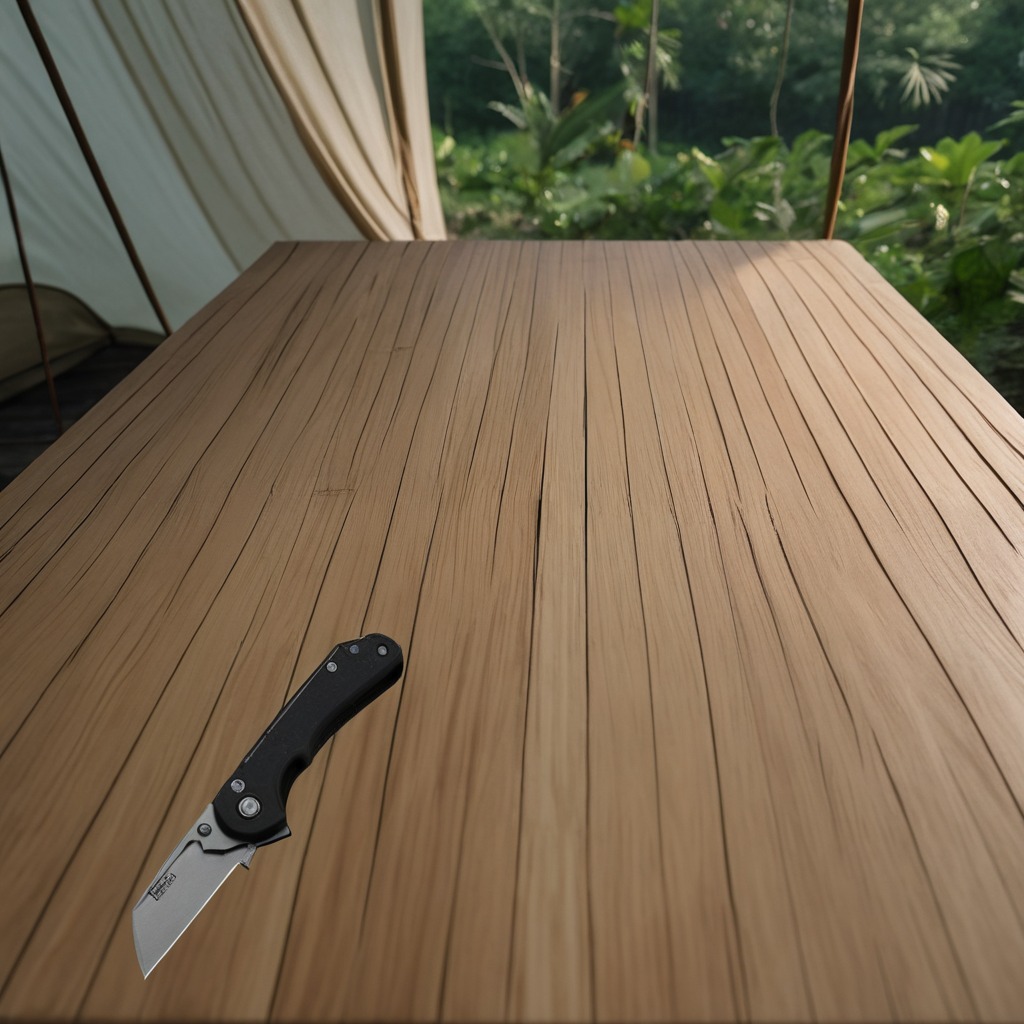
A utility knife is lying on the wooden table inside a jungle field workshop tent.